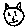
Label: cat